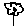
Label: flower